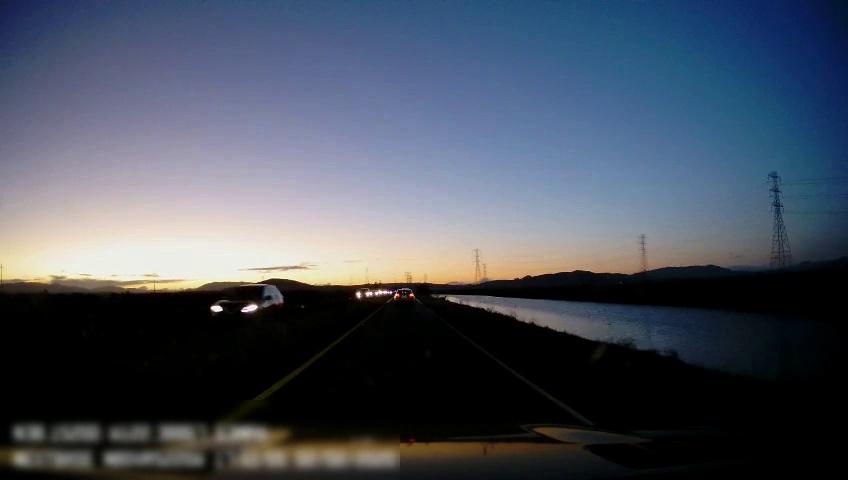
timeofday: Dusk/Dawn/Twilight
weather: Sunny
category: Drivable Space
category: Vehicles | Car
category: Vehicles | Car
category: Vehicles | SUV
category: Lanes | Current Lane
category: Lanes | Current Lane